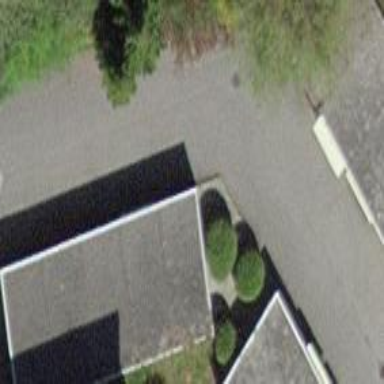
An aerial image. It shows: Garage building.